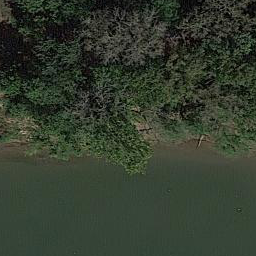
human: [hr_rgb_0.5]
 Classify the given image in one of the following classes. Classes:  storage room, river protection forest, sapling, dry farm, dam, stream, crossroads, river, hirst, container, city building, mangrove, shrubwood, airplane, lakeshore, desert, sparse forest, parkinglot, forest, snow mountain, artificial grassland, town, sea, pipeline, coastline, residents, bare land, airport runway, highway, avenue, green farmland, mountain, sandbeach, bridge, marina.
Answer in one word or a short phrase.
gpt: river protection forest